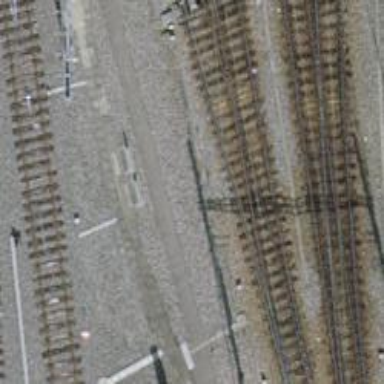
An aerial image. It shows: Railway yard with one track. The railway is electrified with contact line.